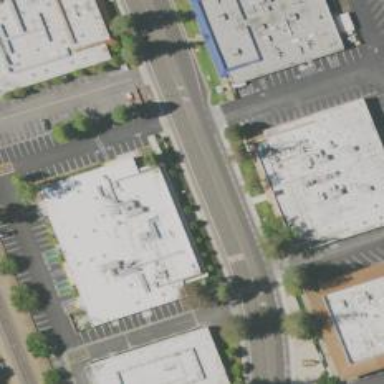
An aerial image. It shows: Tertiary road with separate sidewalk.